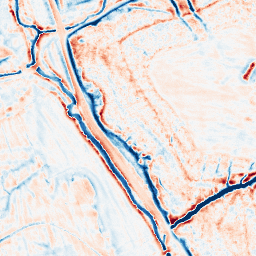
Category: edge_preserving
Decomposition family: bilateral
Decomposition parameters: d: 15
sigma_color: 25
sigma_space: 150
Upsampling method: regularized
Upsampling parameters: scale: 4
lambda_reg: 0.01
Upsampling scale: 4